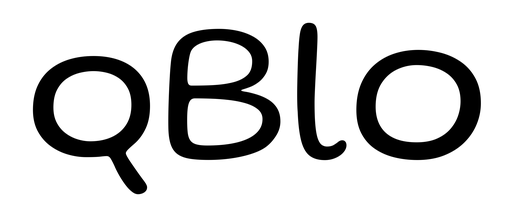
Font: Gluten_Light